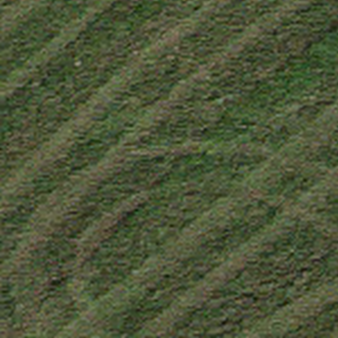
Label: other